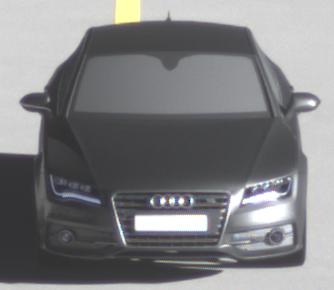
Make: Audi
Model: S7 Sportback cod
Detailed model: S7 (4G) Sportback
Model produced from: 2012/06
Model produced until: 2014/05
Doors: 5
Color: gray
Road condition: dry road
Daytime: morning or afternoon
Contrast: high contrast